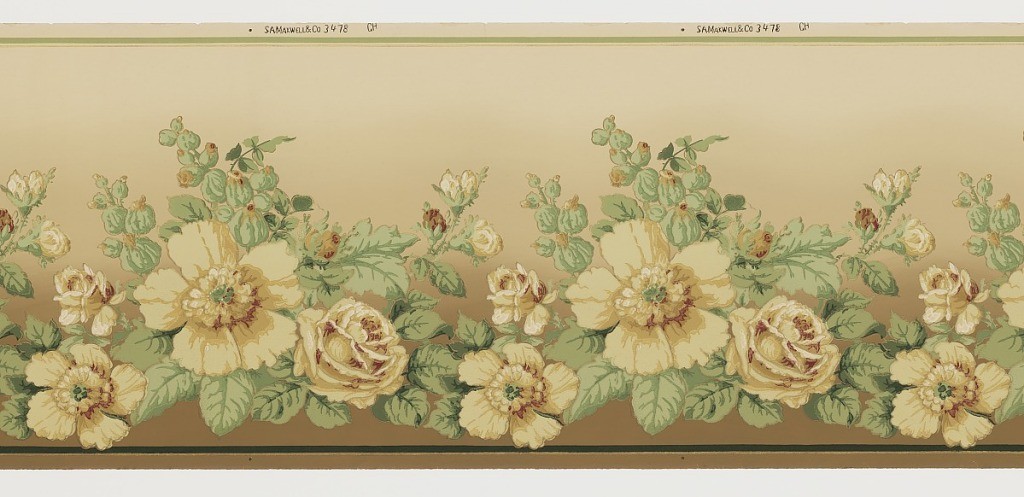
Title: Frieze
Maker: Maxwell & Co., S.A., Chicago, Illinois, USA
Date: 1905–1915
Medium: Machine-printed paper
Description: Swag of large flowers and leafs. Background fades from brown at the bottom to light green at the top. Printed in beige, burgundy, and shades of brown and green.